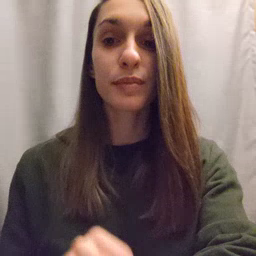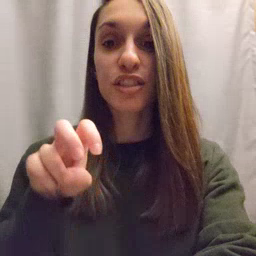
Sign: chair